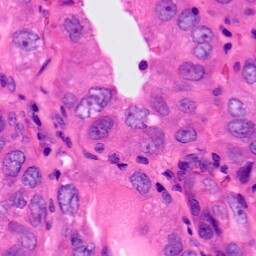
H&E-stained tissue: Lung